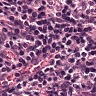
Metastatic tissue present: no